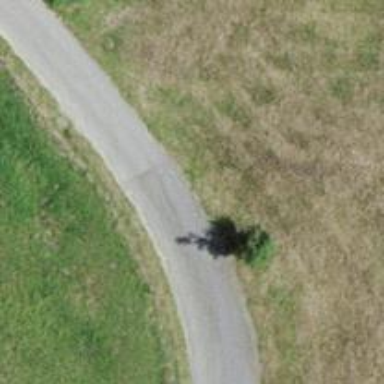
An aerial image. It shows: Unclassified road with grade1 track type.